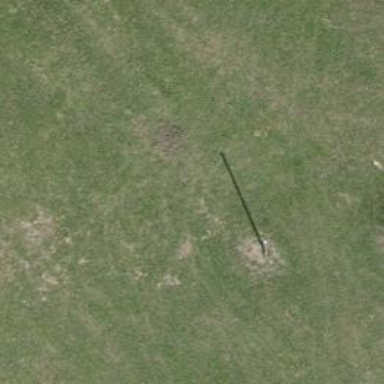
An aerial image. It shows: Minor power line.